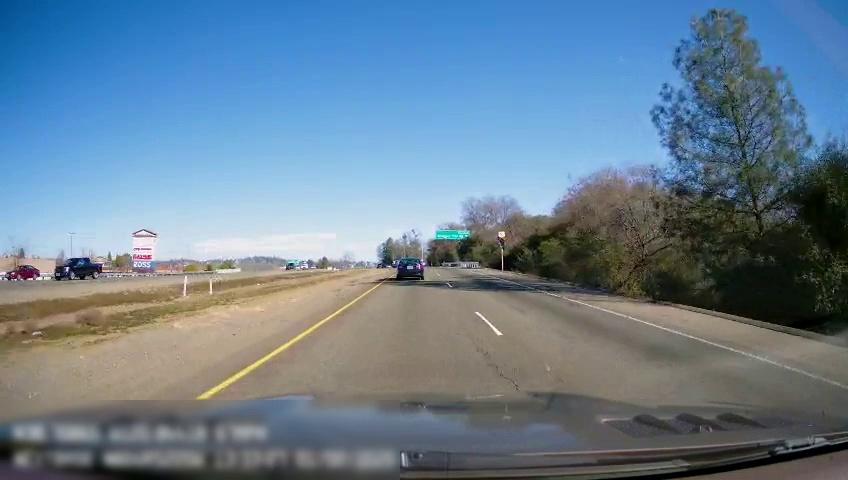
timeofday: Day
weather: Sunny
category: Drivable Space
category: Vehicles | Truck
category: Vehicles | Car
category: Vehicles | SUV
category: Vehicles | Car
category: Lanes | Current Lane
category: Lanes | Current Lane
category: Lanes | Alternate Lane
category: Traffic | Signs